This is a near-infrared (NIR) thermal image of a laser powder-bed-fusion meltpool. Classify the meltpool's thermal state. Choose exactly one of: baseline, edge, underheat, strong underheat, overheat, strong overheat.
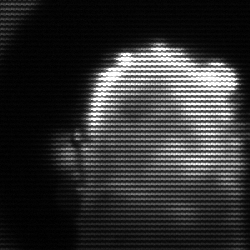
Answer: baseline